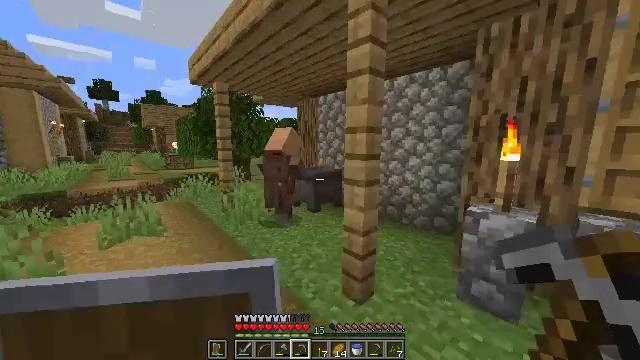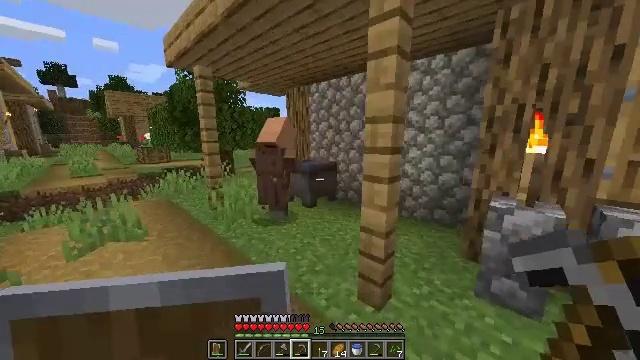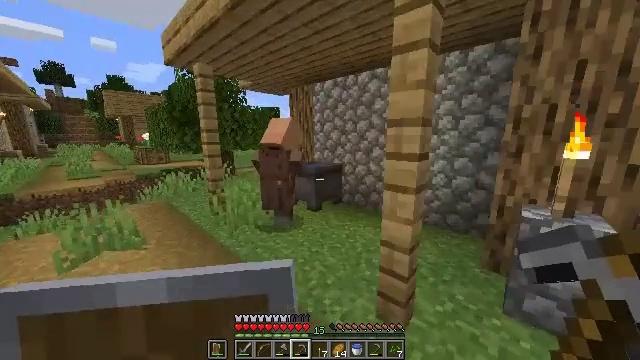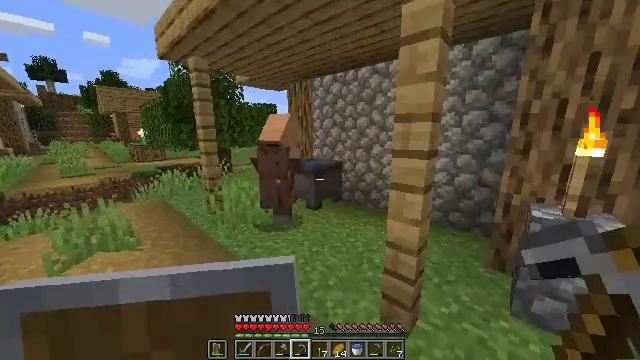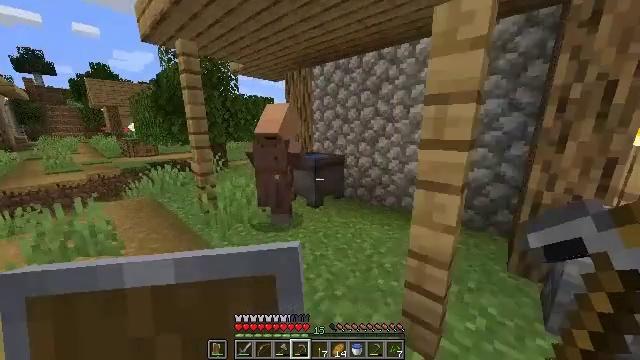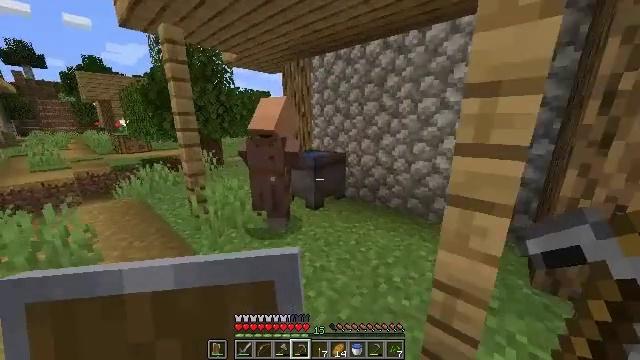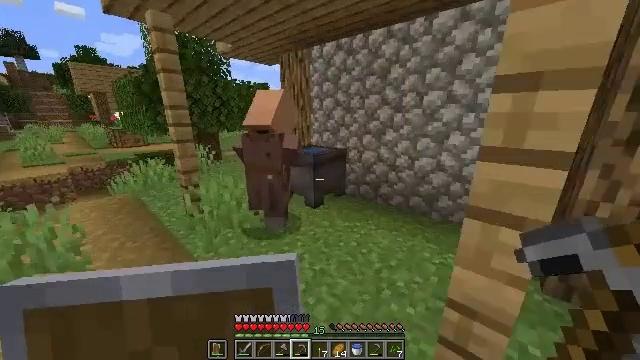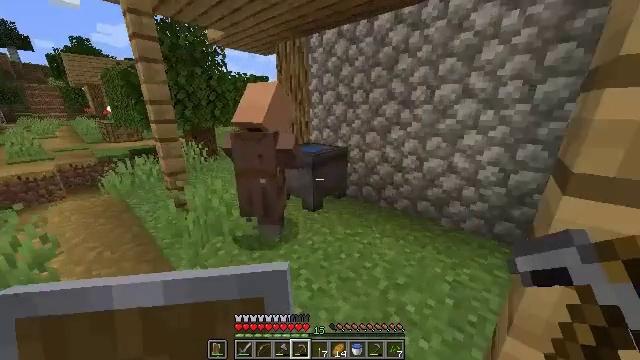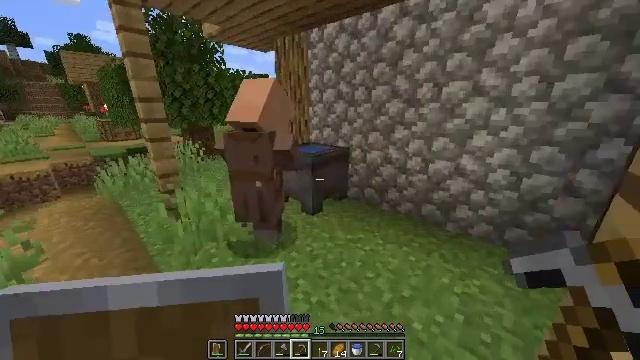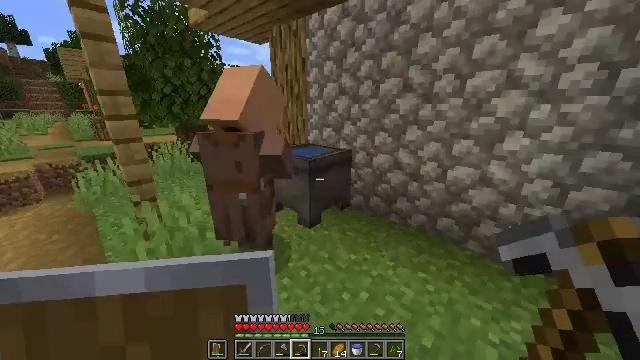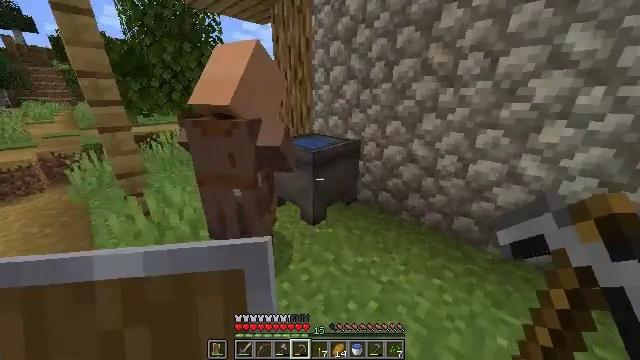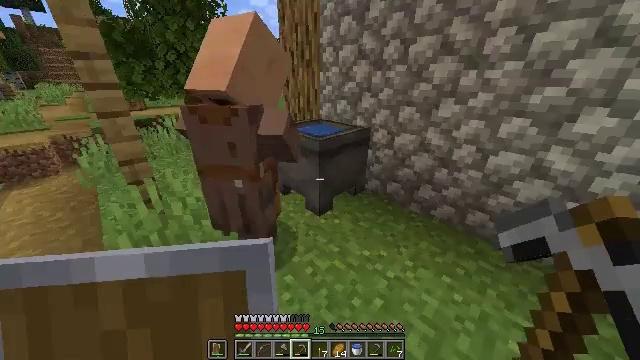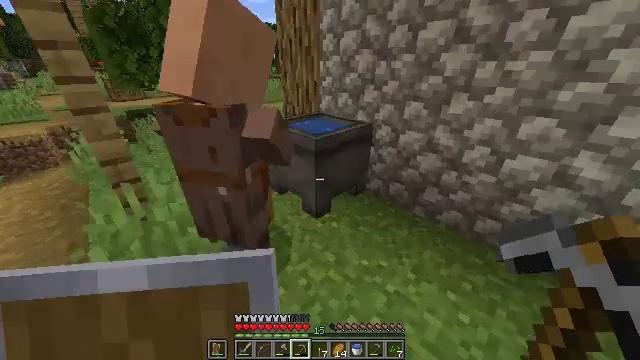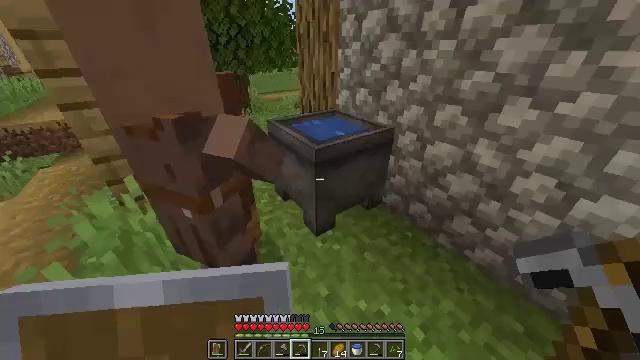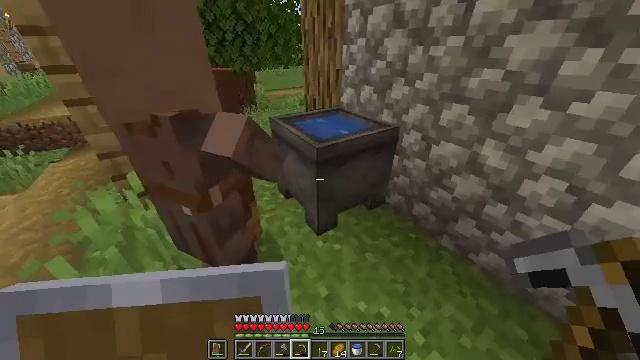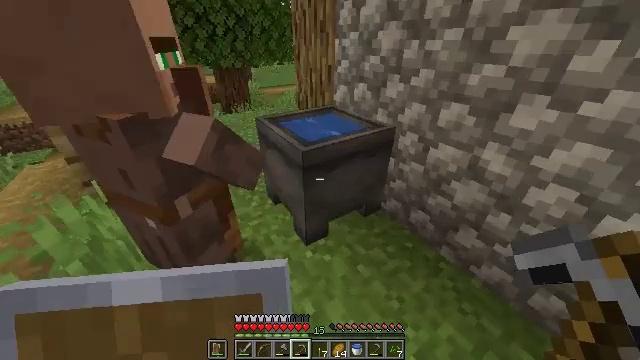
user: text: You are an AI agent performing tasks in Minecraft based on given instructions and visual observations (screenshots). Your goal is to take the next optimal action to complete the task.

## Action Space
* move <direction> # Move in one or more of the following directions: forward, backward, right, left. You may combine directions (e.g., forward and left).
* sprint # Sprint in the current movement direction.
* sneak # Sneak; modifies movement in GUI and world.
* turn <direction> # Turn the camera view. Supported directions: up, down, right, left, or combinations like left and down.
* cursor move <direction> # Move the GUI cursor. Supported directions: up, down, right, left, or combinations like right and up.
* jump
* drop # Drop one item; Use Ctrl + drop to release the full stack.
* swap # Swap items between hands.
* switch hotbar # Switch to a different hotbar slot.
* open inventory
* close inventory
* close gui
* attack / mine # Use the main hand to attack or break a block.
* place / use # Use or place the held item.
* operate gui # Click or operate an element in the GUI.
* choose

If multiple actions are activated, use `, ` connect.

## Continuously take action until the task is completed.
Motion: motion action
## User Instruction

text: Mine the cauldron block.
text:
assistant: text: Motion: move forward and move left, turn right and down
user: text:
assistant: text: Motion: move forward
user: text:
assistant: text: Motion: move forward
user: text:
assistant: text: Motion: move forward, turn down
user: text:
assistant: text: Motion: move forward, turn down
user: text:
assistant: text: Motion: move forward, turn down
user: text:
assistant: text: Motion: move forward, turn down
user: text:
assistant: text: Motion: move forward
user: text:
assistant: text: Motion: move forward
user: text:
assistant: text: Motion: move forward, turn left and down
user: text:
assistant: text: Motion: move forward and move right, turn left and down
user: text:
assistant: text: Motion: move forward and move right, turn left and down
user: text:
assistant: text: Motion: move forward and move right, turn left and down
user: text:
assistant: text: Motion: turn left
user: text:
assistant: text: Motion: no_op
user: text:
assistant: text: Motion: no_op
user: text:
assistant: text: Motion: no_op
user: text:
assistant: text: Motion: turn right and up
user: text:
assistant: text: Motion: move right, turn right and up
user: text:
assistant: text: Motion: move right, turn right and up
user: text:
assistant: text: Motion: move forward and move right, turn right and up
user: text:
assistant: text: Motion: move forward and move right
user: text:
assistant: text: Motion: move forward and move right
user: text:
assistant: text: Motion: move forward, turn right and up
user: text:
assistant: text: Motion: move forward, turn left and up
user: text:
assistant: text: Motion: move forward, turn left
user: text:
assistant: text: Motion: move forward
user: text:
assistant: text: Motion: move forward, turn left and up
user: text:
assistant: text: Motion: move forward, turn left and up
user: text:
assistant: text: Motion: move forward and move right, turn left and up